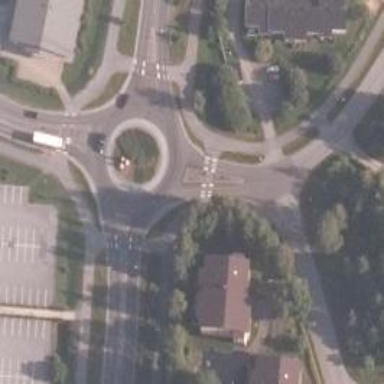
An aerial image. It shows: Tertiary road made of asphalt leading to roundabout junction.